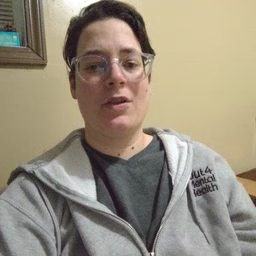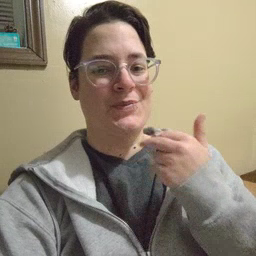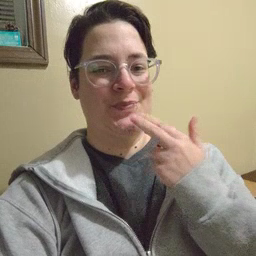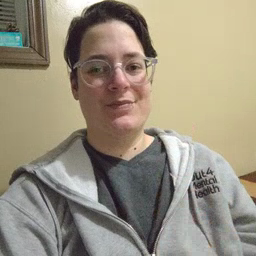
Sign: cute